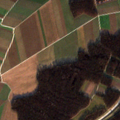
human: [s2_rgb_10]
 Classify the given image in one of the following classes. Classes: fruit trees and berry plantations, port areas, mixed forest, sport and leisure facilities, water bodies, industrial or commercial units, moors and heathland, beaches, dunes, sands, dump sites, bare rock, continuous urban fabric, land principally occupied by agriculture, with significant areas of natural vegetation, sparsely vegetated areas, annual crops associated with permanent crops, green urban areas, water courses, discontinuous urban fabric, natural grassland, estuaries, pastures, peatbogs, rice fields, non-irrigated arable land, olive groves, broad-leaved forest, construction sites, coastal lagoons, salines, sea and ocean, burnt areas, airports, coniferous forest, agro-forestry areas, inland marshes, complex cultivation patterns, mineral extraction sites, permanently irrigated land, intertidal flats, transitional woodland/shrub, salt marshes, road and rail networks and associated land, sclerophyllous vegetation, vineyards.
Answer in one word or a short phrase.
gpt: discontinuous urban fabric, non-irrigated arable land, broad-leaved forest